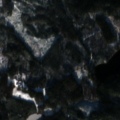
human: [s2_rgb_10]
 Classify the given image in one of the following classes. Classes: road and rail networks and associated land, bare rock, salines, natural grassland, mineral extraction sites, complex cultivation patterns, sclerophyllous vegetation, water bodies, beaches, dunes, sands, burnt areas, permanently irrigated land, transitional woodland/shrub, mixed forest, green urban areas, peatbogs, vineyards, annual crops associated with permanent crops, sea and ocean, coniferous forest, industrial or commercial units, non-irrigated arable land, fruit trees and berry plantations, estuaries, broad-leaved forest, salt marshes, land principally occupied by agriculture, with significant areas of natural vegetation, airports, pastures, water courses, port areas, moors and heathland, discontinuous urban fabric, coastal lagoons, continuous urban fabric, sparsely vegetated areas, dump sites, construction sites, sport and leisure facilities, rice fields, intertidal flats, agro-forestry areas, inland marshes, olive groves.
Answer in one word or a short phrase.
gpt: coniferous forest, mixed forest, transitional woodland/shrub, water bodies